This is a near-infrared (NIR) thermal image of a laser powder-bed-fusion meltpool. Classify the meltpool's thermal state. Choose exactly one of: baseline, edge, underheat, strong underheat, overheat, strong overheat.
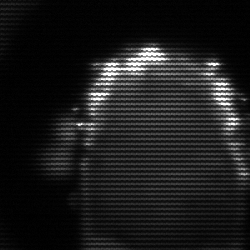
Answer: baseline